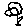
Label: flower